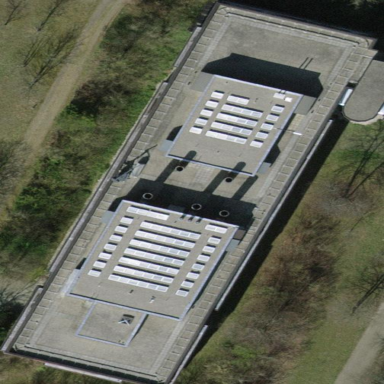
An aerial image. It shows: University building.